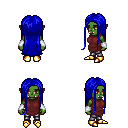
a pixel art fantasy rpg character, female body template, orc, green skin, maroon tunic, metal pants, blue extra-long hairstyle, white cloth bracers, gold boots, four views (front, back, left, right), 2x2 character sprite sheet, small pixel art, hard edges, no anti-aliasing